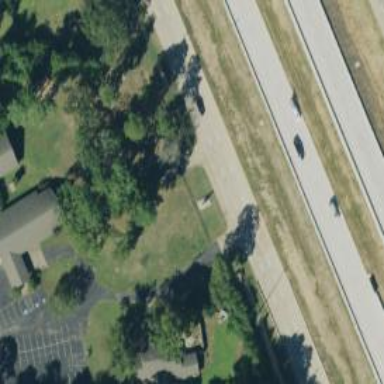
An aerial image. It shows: Secondary road with frontage road.